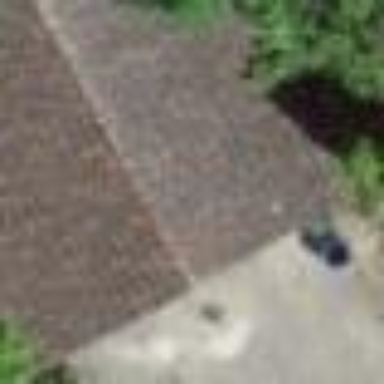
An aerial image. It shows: Garage building.